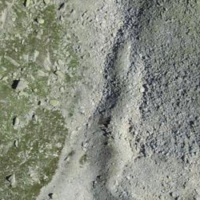
EUNIS habitat code: 48
Species observed at this site:
Jacobaea incana